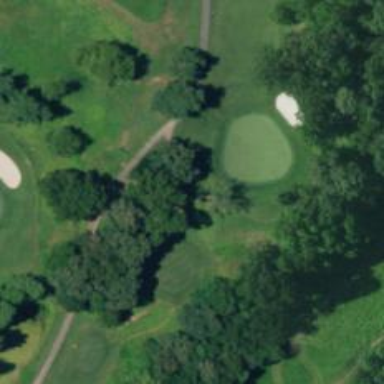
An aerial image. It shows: Path for both roads and golfers.